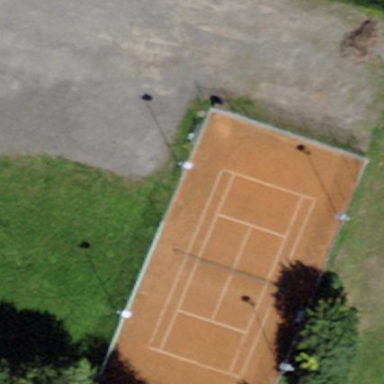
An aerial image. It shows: Tennis court with clay surface surrounded by fence.